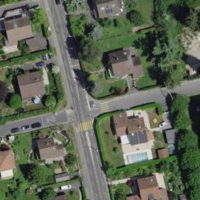
EUNIS habitat code: 55
Species observed at this site:
Podarcis muralis